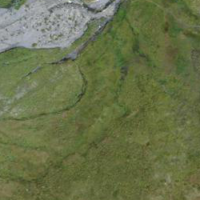
EUNIS habitat code: 26
Species observed at this site:
Oenanthe oenanthe